Field crop: maize
Growth stage: 2
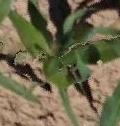
Species: maize